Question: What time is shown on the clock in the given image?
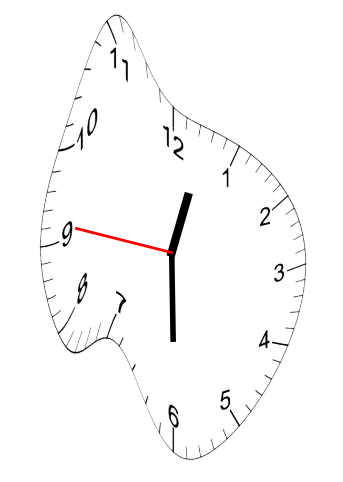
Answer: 12:29:46